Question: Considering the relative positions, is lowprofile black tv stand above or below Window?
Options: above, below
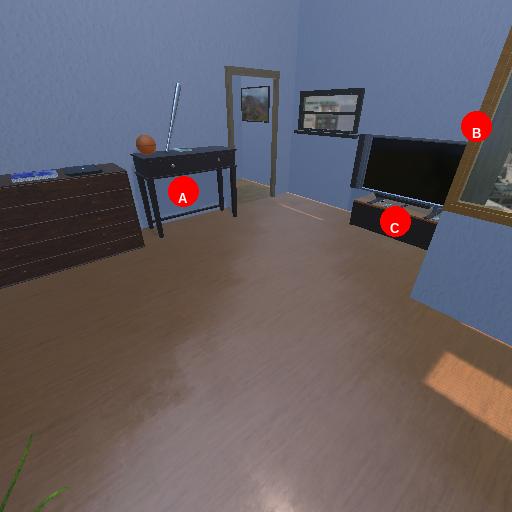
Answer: above